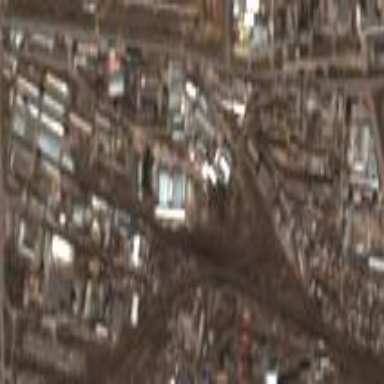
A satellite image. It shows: Industrial area.